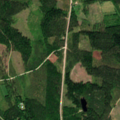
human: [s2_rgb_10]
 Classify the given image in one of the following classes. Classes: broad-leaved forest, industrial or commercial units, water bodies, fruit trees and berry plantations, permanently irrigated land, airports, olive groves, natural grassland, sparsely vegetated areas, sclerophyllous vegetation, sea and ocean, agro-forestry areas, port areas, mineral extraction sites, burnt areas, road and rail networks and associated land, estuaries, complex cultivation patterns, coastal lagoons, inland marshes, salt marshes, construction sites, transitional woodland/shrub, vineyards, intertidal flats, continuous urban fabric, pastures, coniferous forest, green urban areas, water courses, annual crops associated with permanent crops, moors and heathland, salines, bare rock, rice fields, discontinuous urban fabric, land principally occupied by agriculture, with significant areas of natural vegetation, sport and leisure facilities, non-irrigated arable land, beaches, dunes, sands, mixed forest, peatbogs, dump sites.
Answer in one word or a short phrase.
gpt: coniferous forest, mixed forest, transitional woodland/shrub